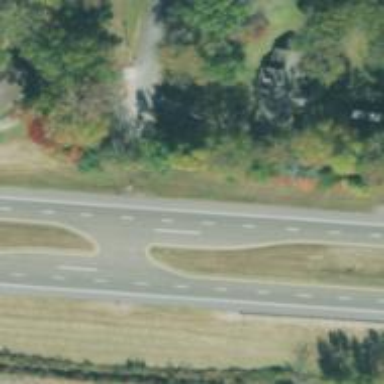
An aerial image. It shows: Dual carriageway trunk highway with asphalt surface. It is expressway.